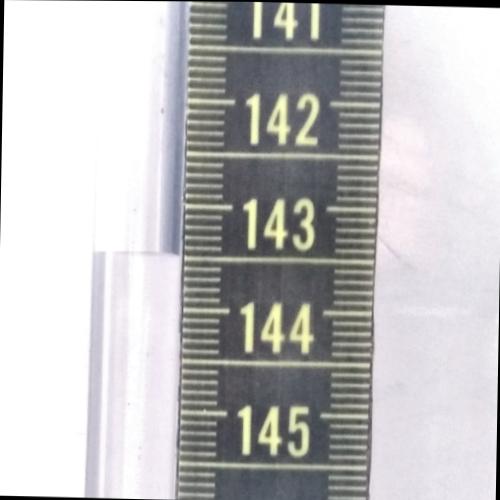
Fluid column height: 143.5 cm